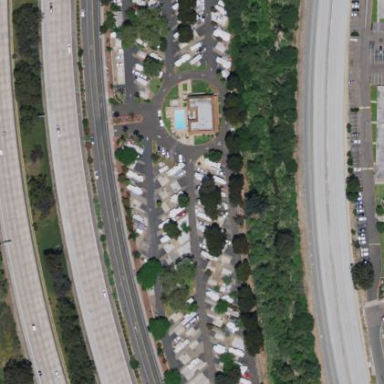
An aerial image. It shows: Caravan site for tourism.